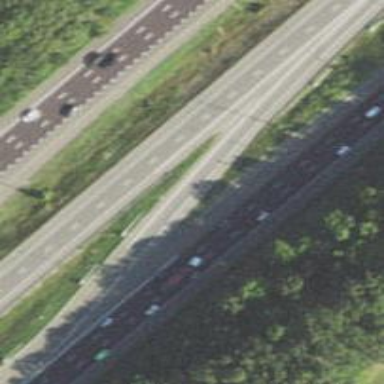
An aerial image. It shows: Asphalt motorway link.